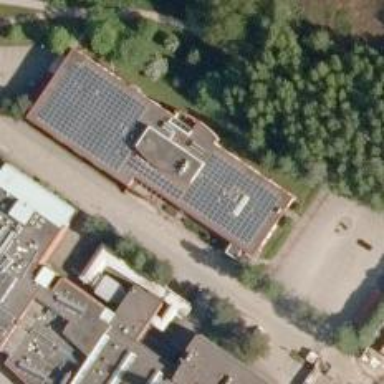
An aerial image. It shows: Healthcare clinic.